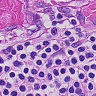
Metastatic tissue present: yes